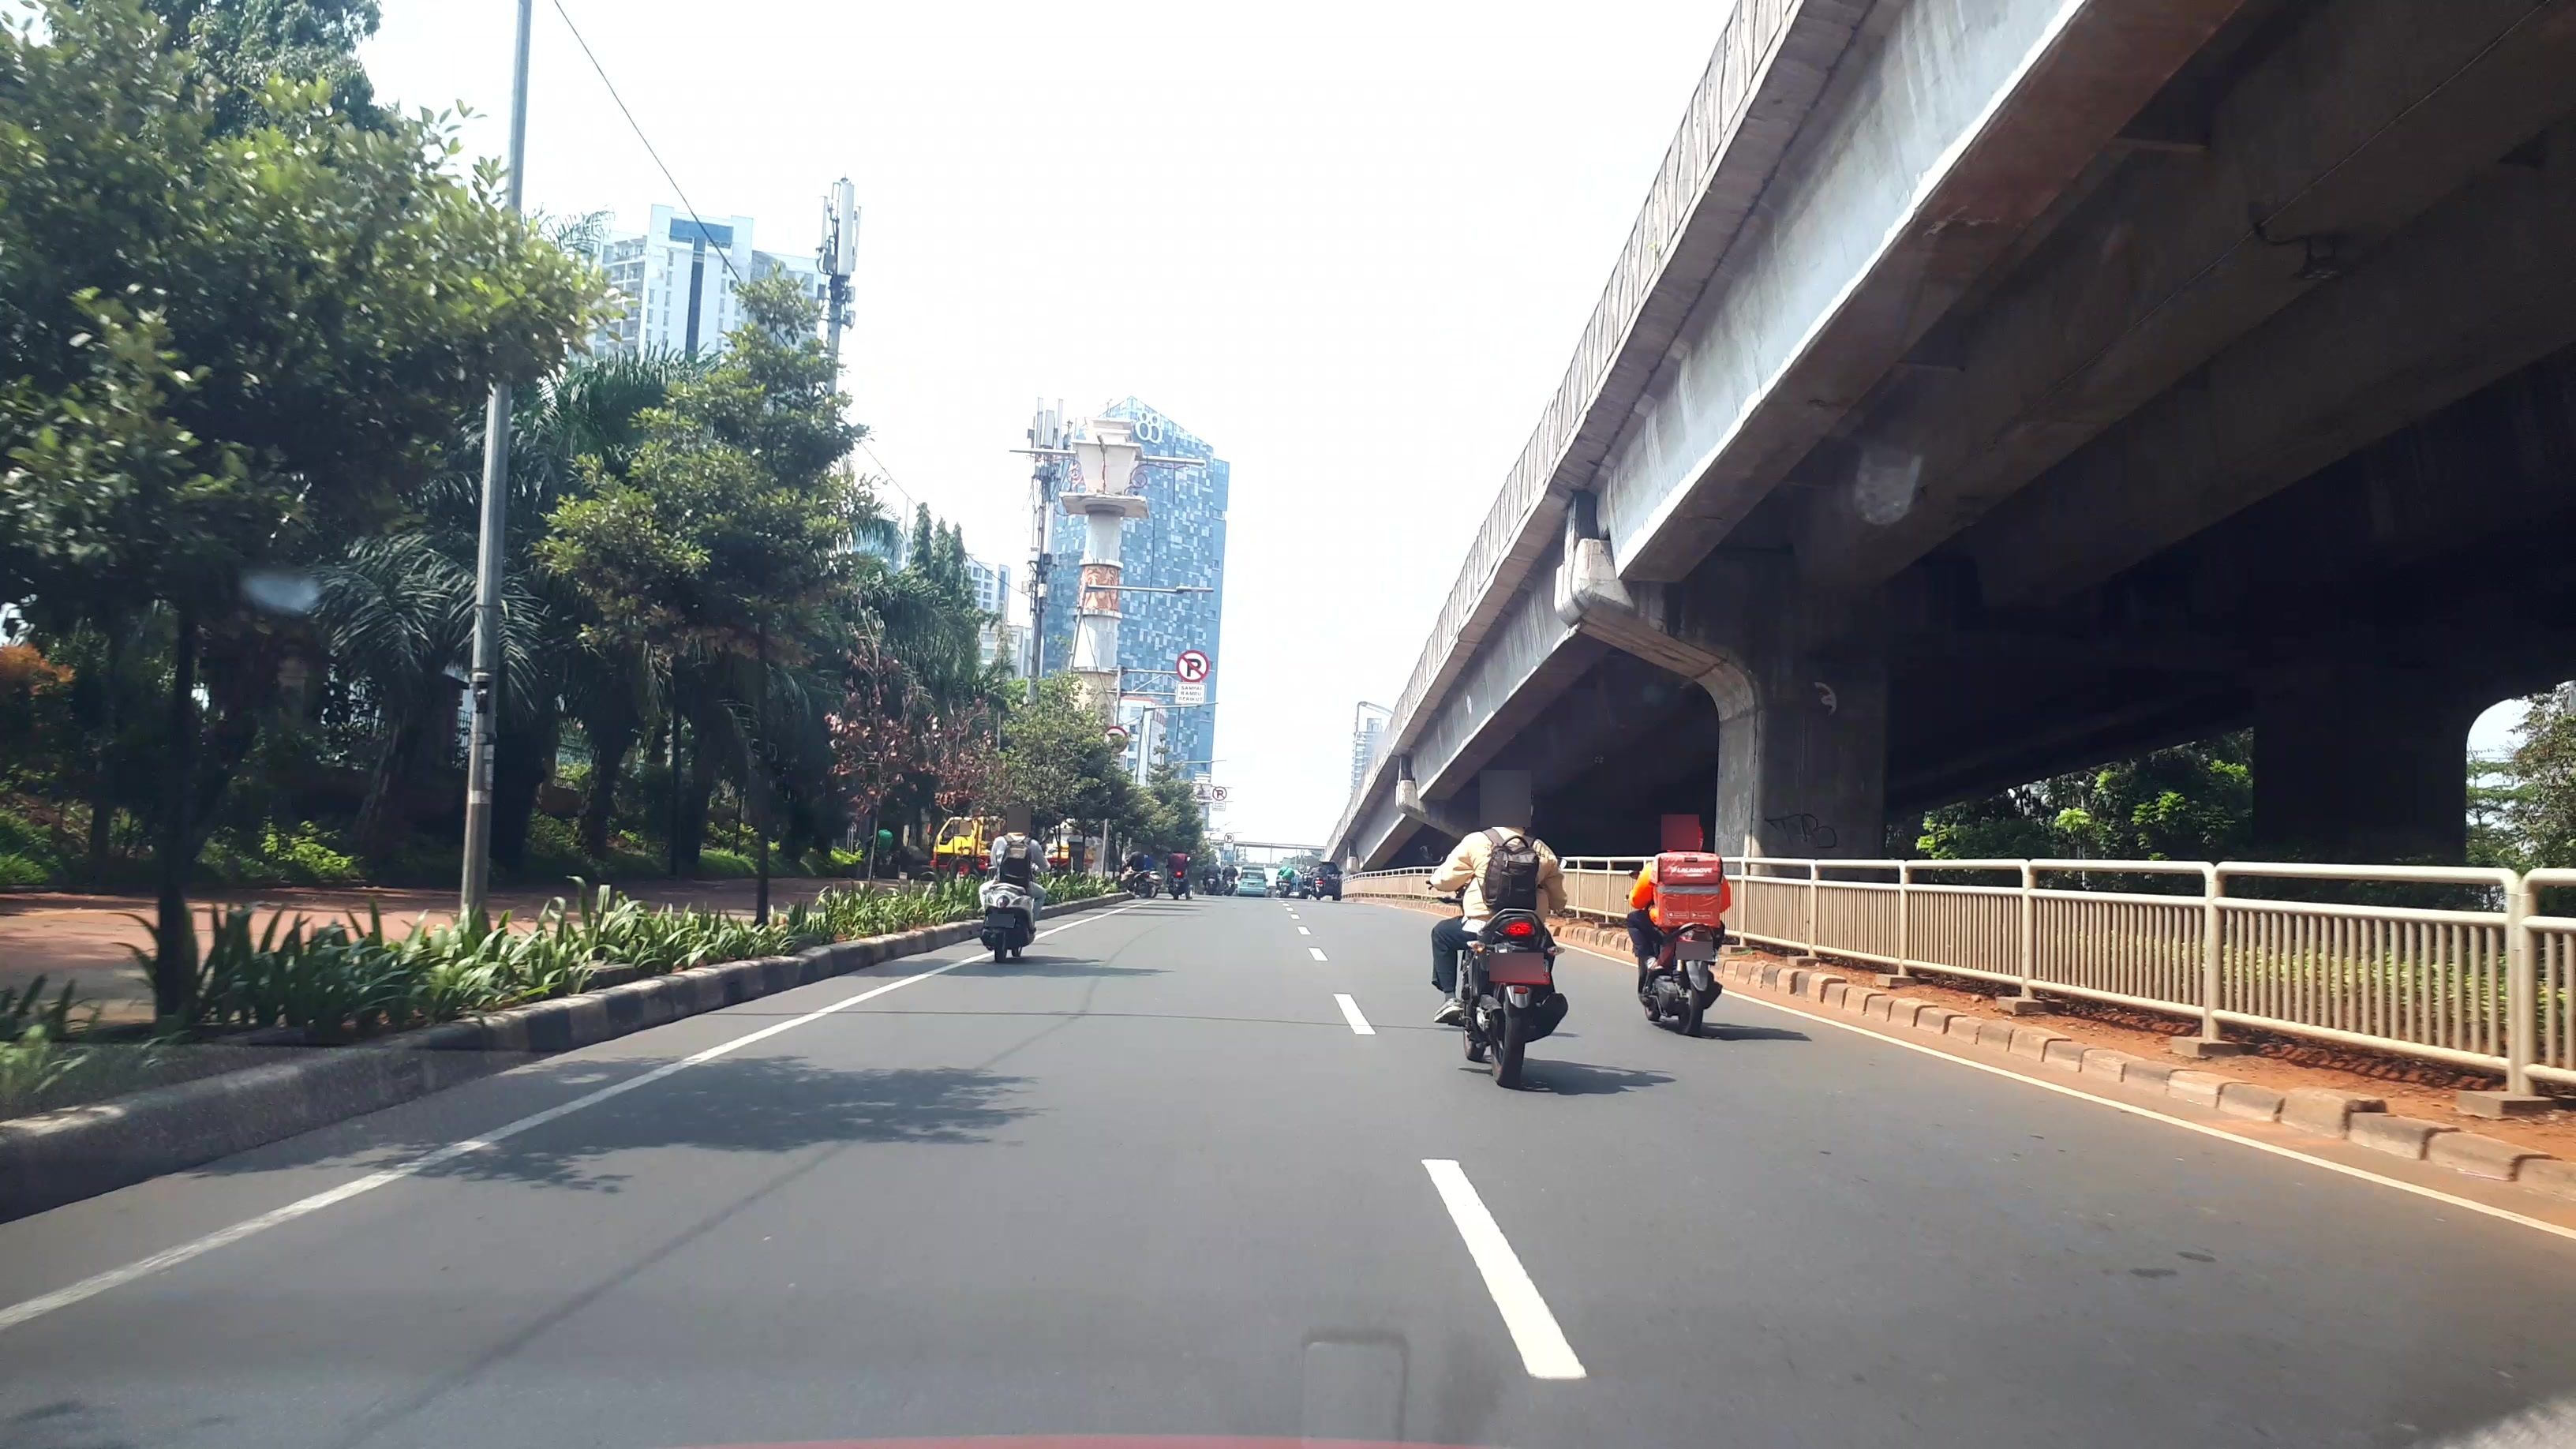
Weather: clear
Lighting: day
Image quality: good
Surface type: driving surface
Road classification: primary
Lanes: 2
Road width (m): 10
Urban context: urban centre
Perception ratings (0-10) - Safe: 3.08, Lively: 5.85, Beautiful: 1.97, Boring: 7.05, Depressing: 2.78, Wealthy: 5